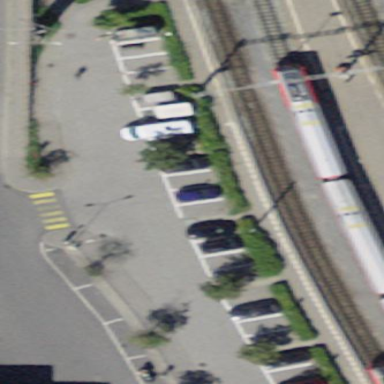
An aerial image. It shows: Parking area designed for park and ride for trains. The surface of the parking area includes space for train services.